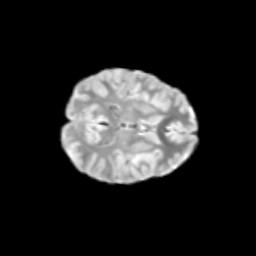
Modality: T2w
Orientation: axial
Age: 12
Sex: female
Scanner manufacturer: siemens
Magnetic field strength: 3 T
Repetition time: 3.8 s
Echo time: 0.07 s